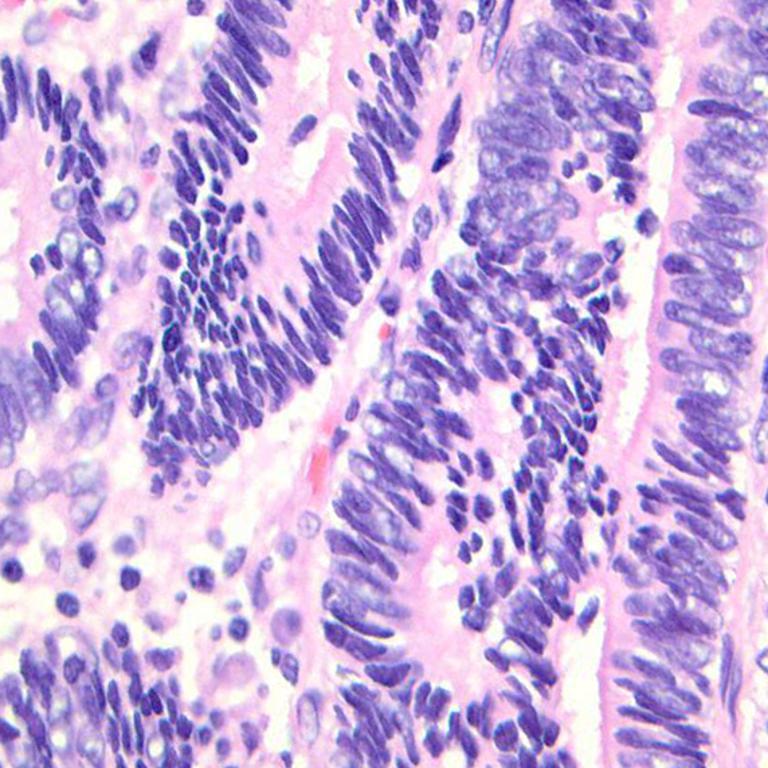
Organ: colon
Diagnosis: adenocarcinomas